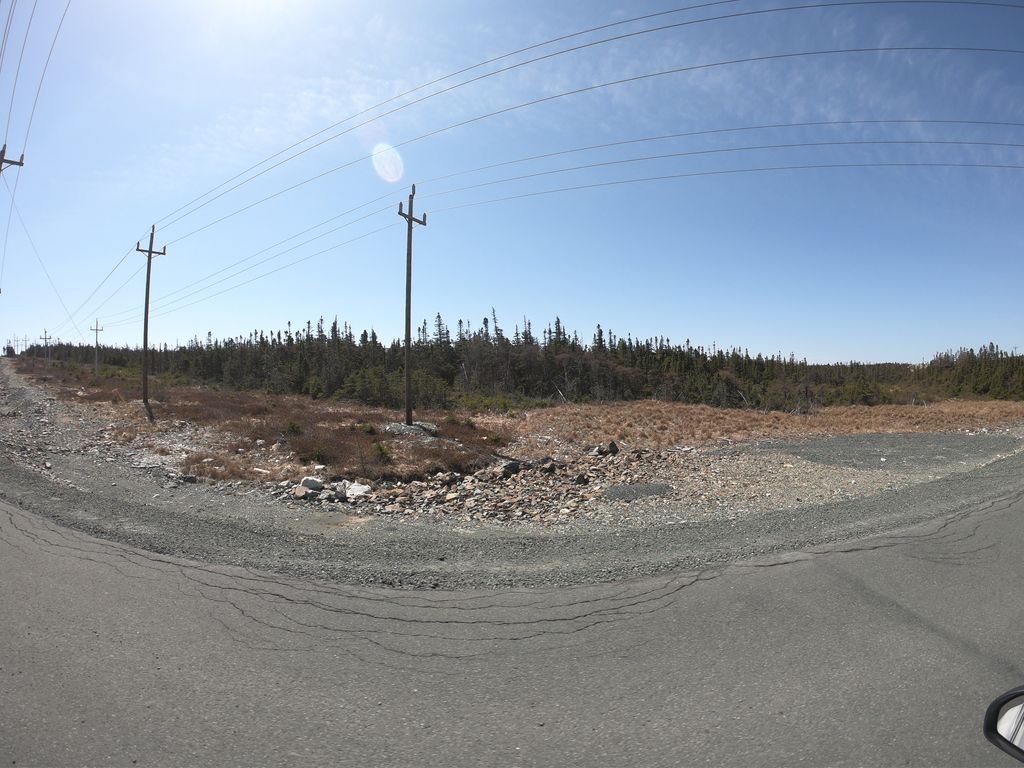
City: st_johns